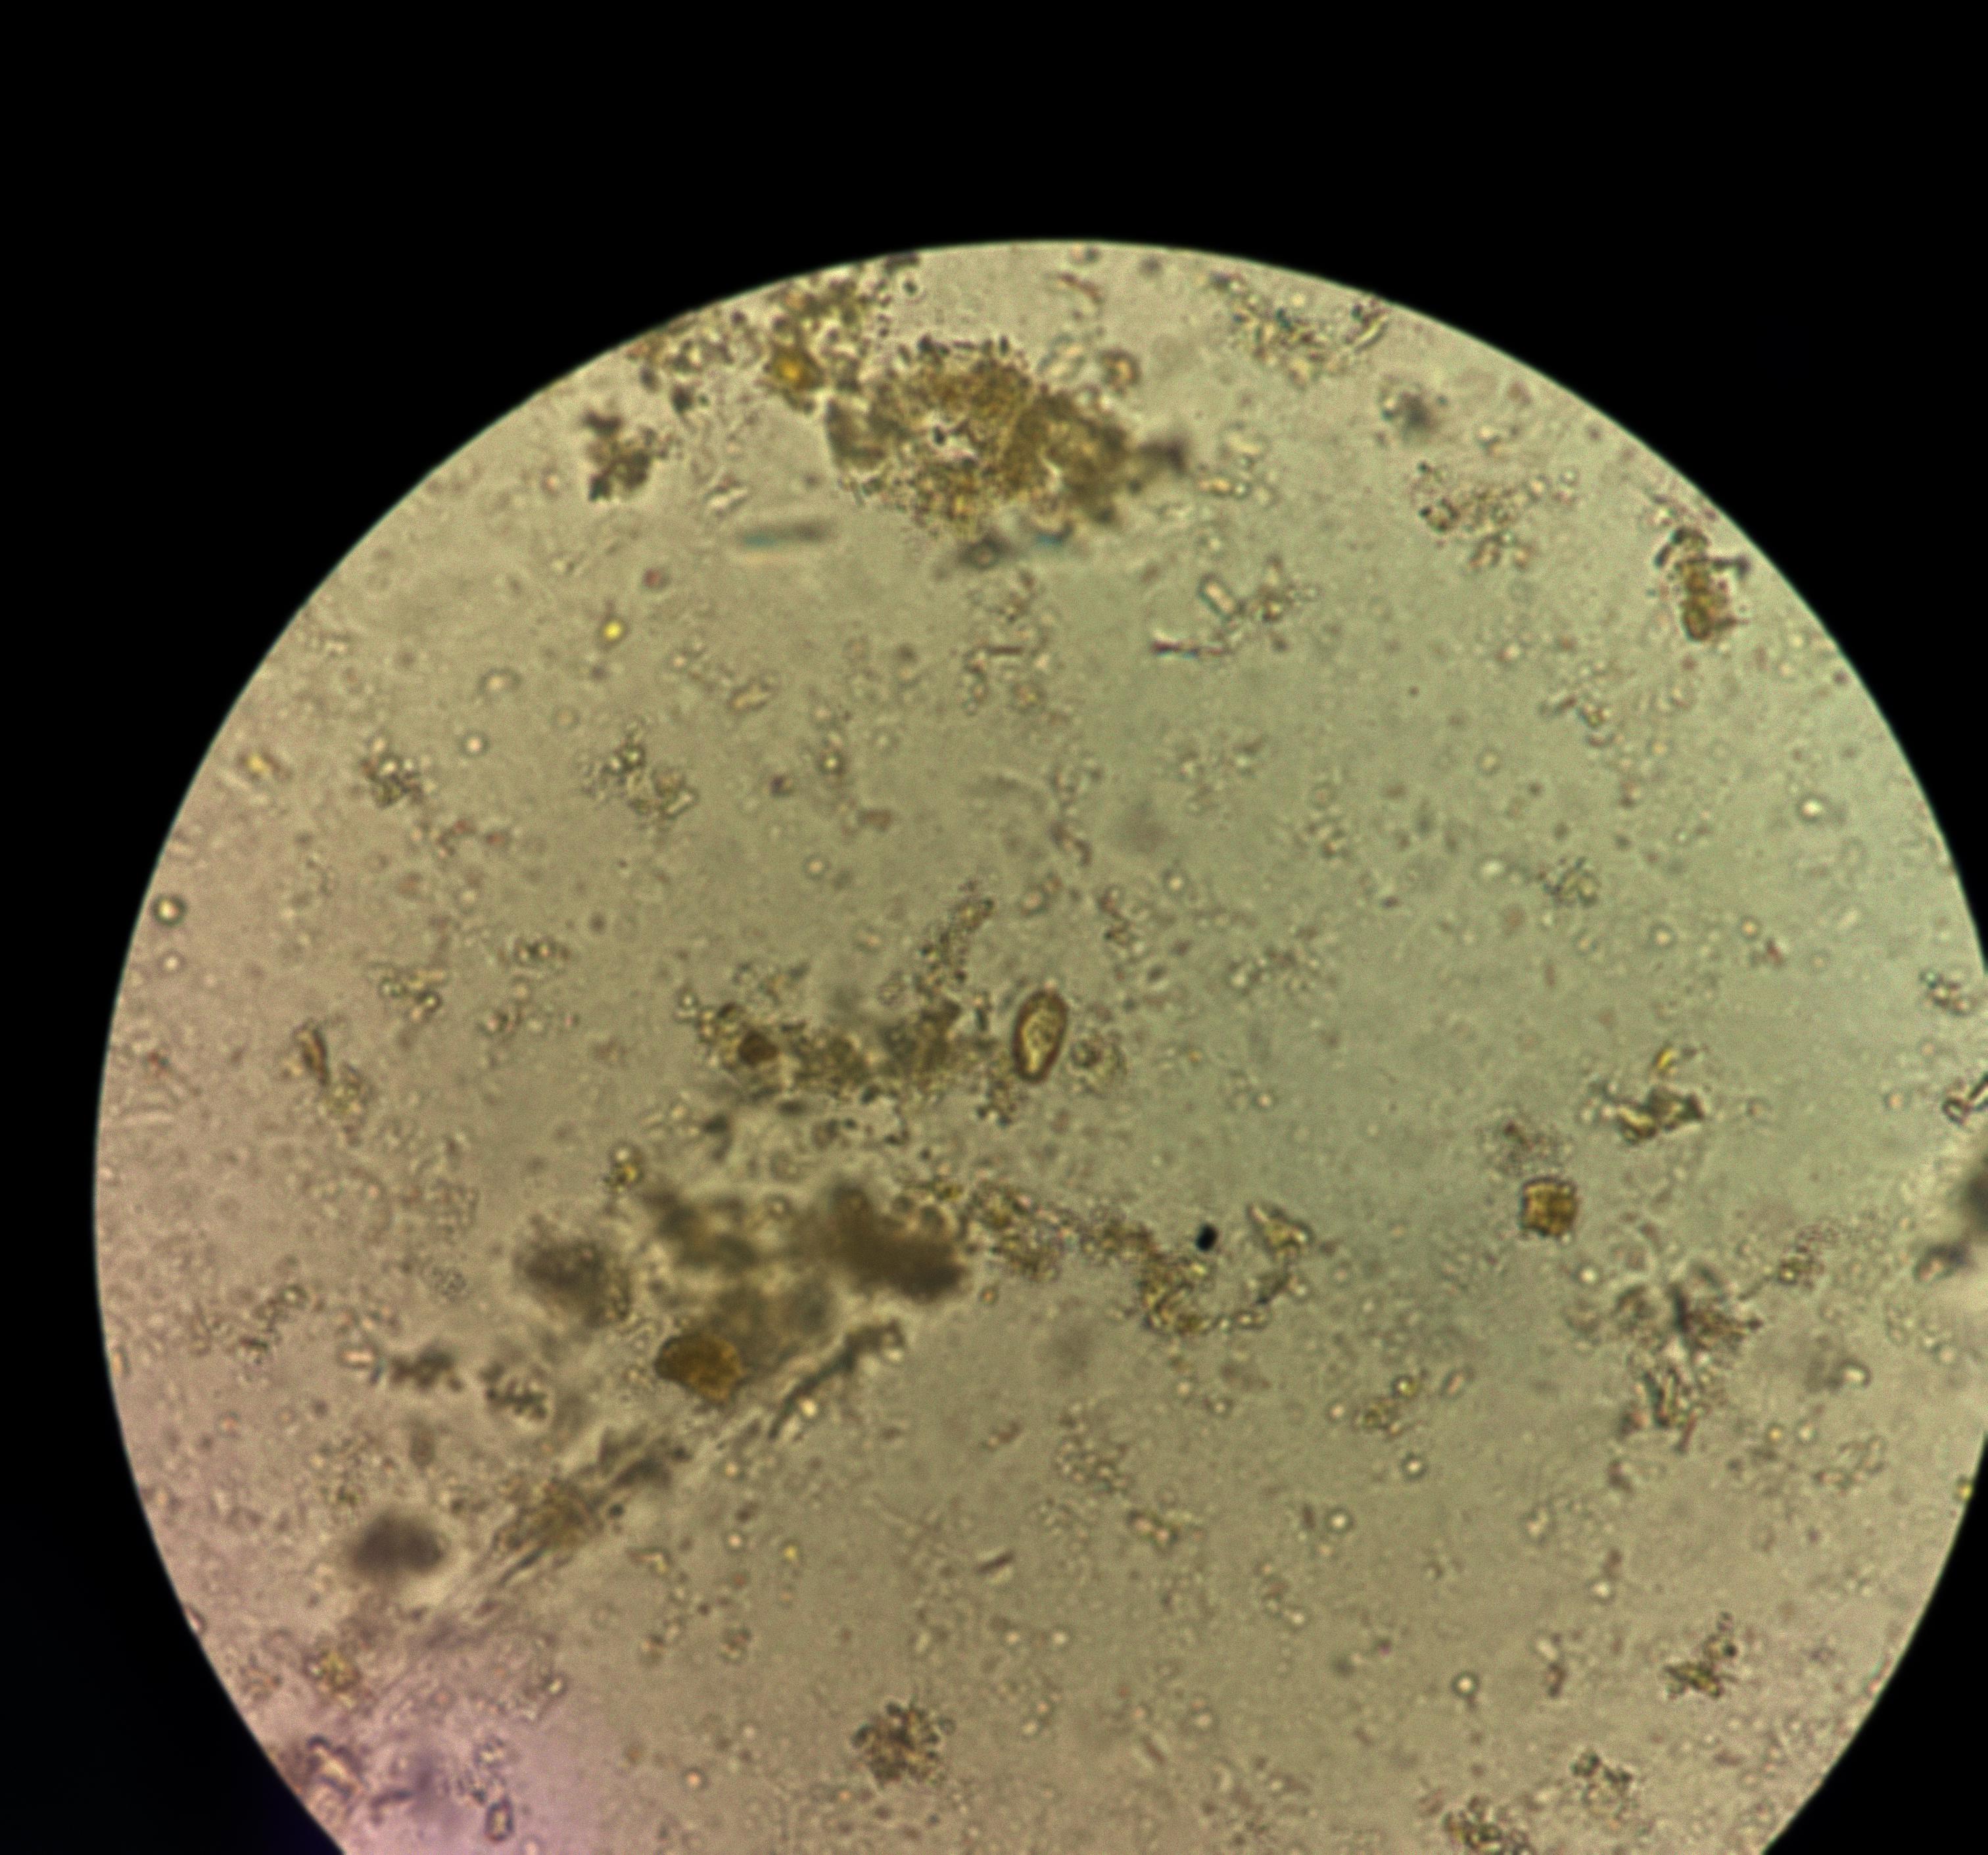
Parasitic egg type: Opisthorchis viverrine